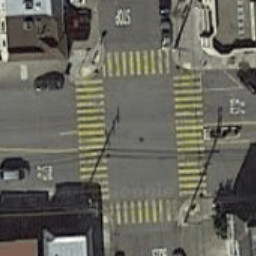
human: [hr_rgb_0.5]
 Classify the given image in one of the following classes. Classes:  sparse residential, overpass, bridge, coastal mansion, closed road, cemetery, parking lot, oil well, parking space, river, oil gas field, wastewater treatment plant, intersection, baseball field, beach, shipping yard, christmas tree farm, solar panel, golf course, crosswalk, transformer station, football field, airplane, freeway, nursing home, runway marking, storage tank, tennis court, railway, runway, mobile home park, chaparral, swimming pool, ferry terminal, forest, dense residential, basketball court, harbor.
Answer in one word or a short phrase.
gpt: crosswalk